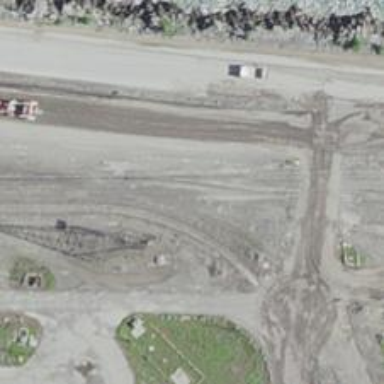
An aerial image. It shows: Rail spur service.